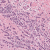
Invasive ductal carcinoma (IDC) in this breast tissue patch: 1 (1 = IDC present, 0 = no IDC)